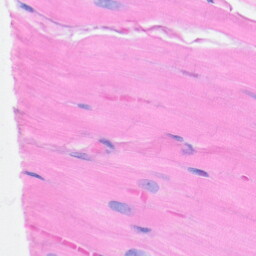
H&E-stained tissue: Heart